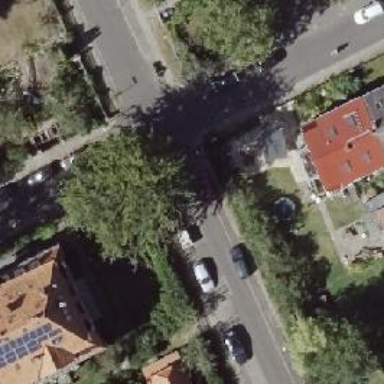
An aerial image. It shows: Residential road with asphalt surface. Parking on the left side is parallel and partially on the curb.